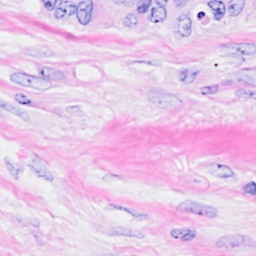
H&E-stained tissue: Breast